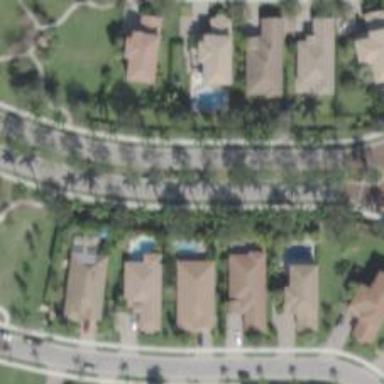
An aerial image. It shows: Residential road.